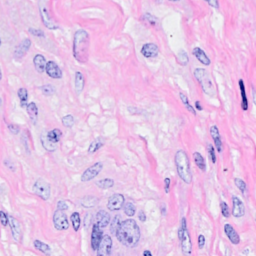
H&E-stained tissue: Breast